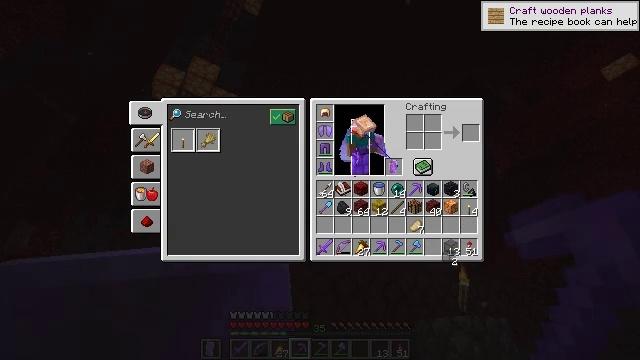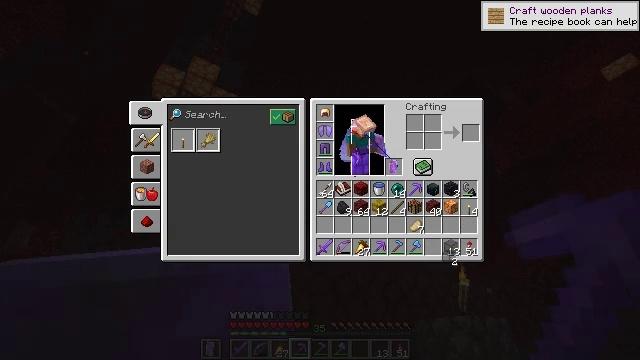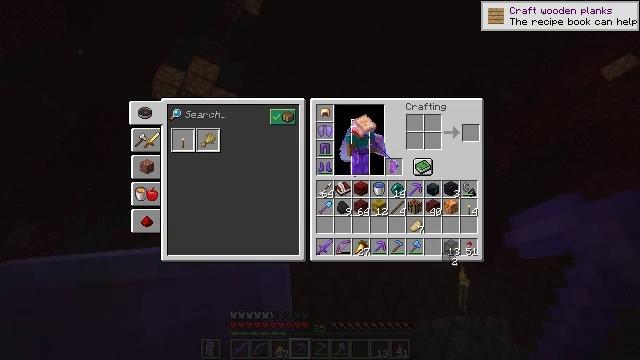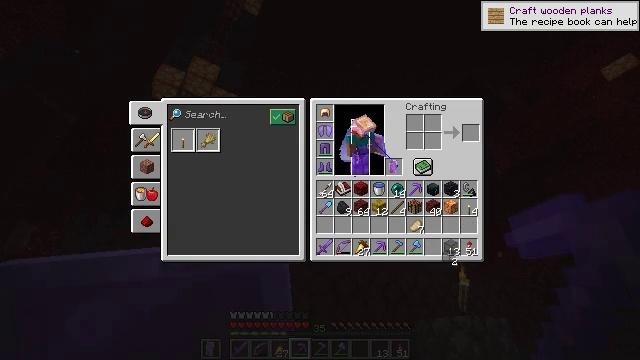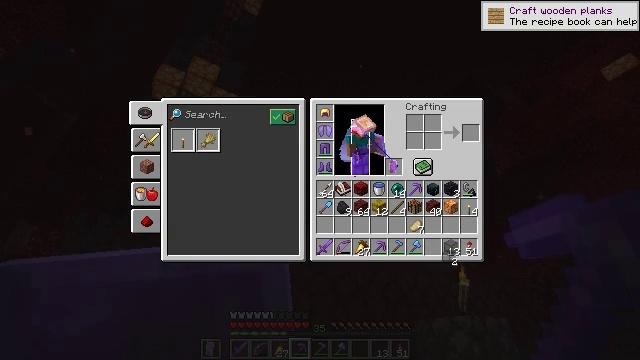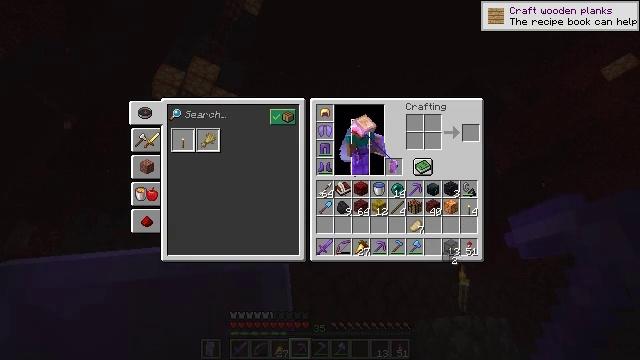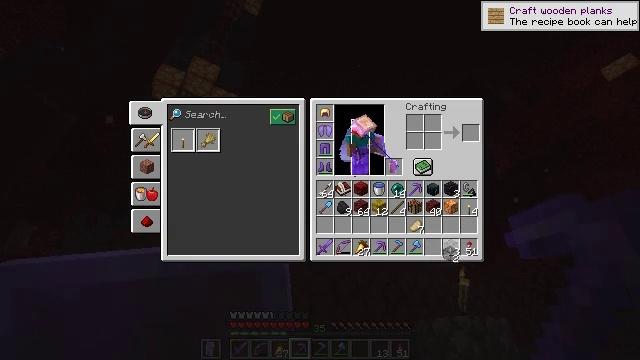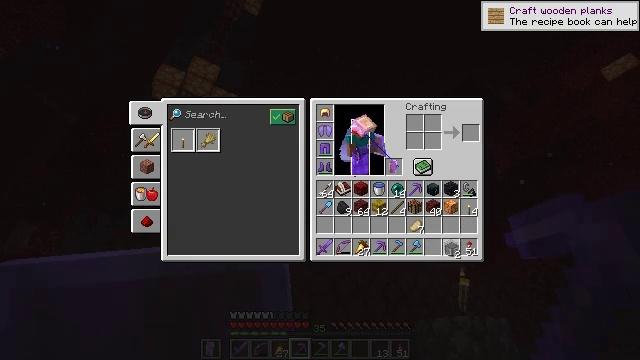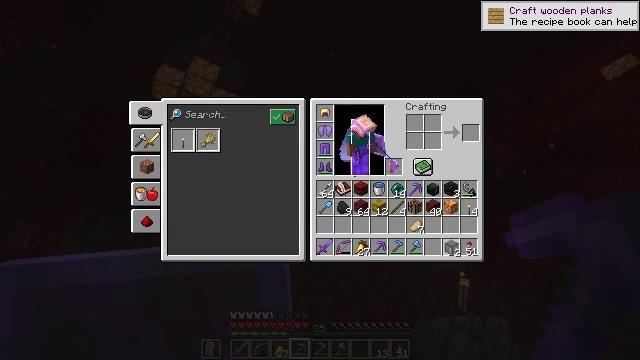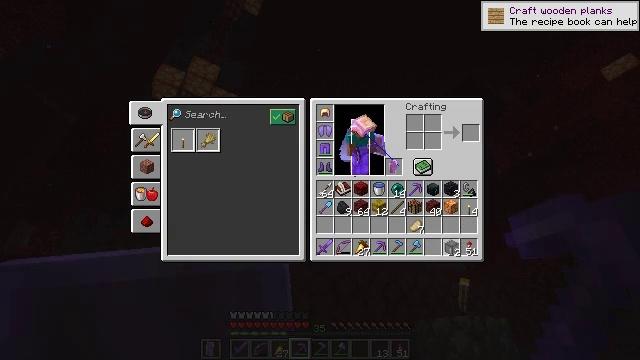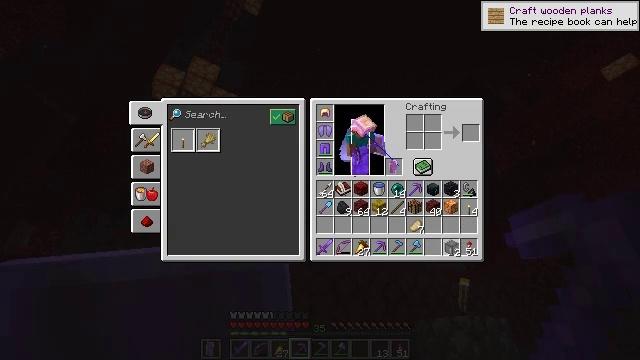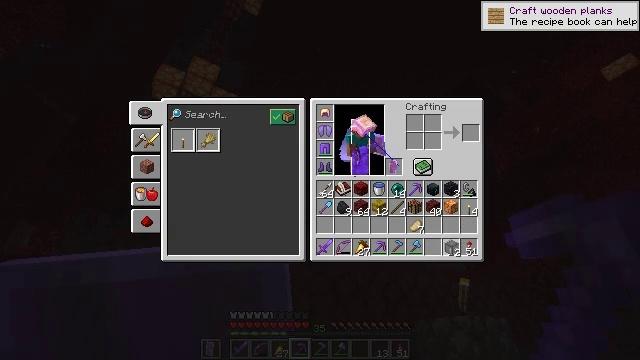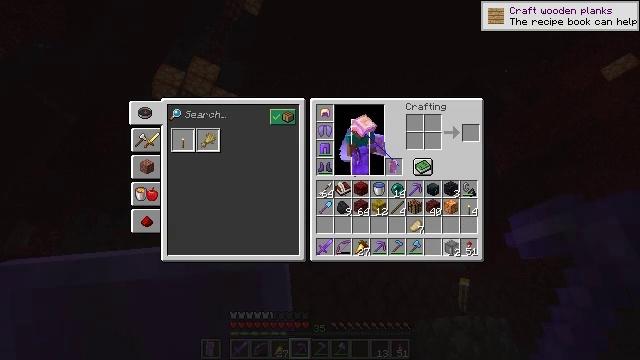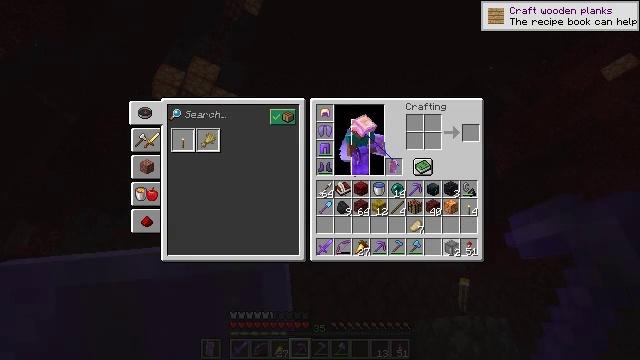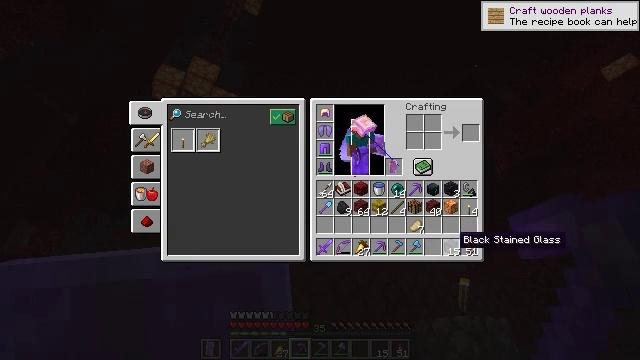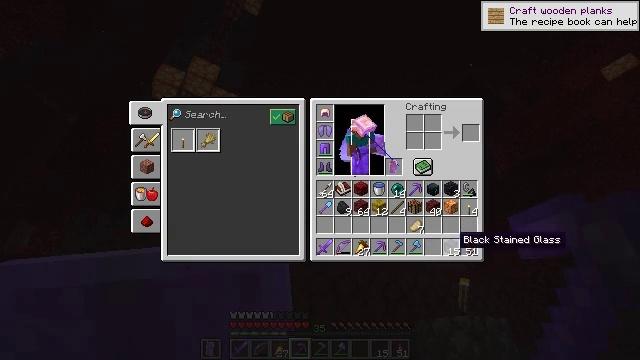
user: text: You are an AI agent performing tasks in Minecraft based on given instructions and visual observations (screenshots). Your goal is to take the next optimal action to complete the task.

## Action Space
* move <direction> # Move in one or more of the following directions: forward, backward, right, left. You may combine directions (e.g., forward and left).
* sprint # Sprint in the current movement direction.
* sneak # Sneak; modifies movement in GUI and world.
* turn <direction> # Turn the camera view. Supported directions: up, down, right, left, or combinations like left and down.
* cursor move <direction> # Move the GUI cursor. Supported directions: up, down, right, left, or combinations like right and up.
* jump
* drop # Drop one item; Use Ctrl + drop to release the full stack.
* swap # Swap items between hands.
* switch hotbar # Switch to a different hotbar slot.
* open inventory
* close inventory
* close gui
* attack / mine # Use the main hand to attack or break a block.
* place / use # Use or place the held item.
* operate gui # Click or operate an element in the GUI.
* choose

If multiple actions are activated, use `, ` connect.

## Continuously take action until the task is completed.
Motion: motion action
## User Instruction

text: Collect the nether wart block for decoration.
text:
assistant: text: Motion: no_op
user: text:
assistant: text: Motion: no_op
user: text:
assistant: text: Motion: no_op
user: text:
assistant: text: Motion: no_op
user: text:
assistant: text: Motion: no_op
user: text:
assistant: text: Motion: no_op
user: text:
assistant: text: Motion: no_op
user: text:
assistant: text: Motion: no_op
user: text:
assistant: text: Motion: no_op
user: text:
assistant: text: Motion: no_op
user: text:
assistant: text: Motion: operate gui
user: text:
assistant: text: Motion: operate gui
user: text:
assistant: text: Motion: operate gui
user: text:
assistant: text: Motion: no_op
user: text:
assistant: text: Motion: no_op
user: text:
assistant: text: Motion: no_op
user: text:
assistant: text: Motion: no_op
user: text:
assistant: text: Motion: no_op
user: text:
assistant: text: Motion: no_op
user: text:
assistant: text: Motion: no_op
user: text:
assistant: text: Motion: no_op
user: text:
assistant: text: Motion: cursor move up
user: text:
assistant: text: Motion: no_op
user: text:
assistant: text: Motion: cursor move up
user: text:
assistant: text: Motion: no_op
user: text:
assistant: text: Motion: no_op
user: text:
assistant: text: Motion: no_op
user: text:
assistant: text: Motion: sneak
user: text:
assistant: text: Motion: sneak
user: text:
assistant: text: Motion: sneak